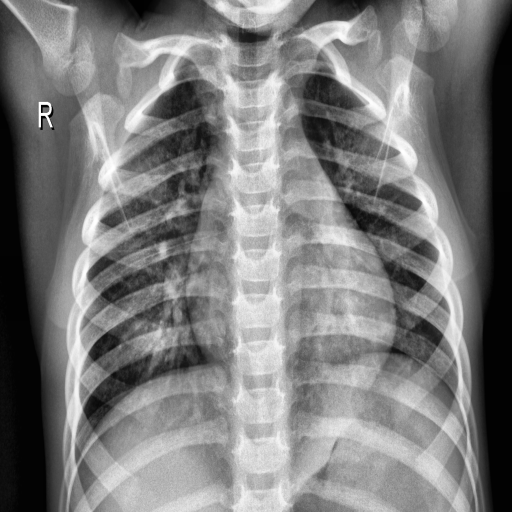
Finding: NORMAL